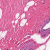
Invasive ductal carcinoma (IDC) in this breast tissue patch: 0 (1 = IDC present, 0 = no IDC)